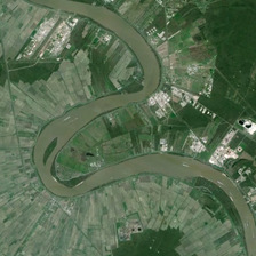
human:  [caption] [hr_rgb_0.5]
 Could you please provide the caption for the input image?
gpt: From high altitude, the curved river looks beautiful.

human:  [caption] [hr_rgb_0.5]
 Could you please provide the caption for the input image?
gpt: From the high river

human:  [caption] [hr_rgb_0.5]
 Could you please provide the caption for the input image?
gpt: The curved river looks very nice from the high altitude.

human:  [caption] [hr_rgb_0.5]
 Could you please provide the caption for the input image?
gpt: The winding river seems very beautiful from a high altitude.

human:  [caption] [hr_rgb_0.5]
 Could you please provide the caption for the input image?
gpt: The River Curving looks very beautiful from high altitude.